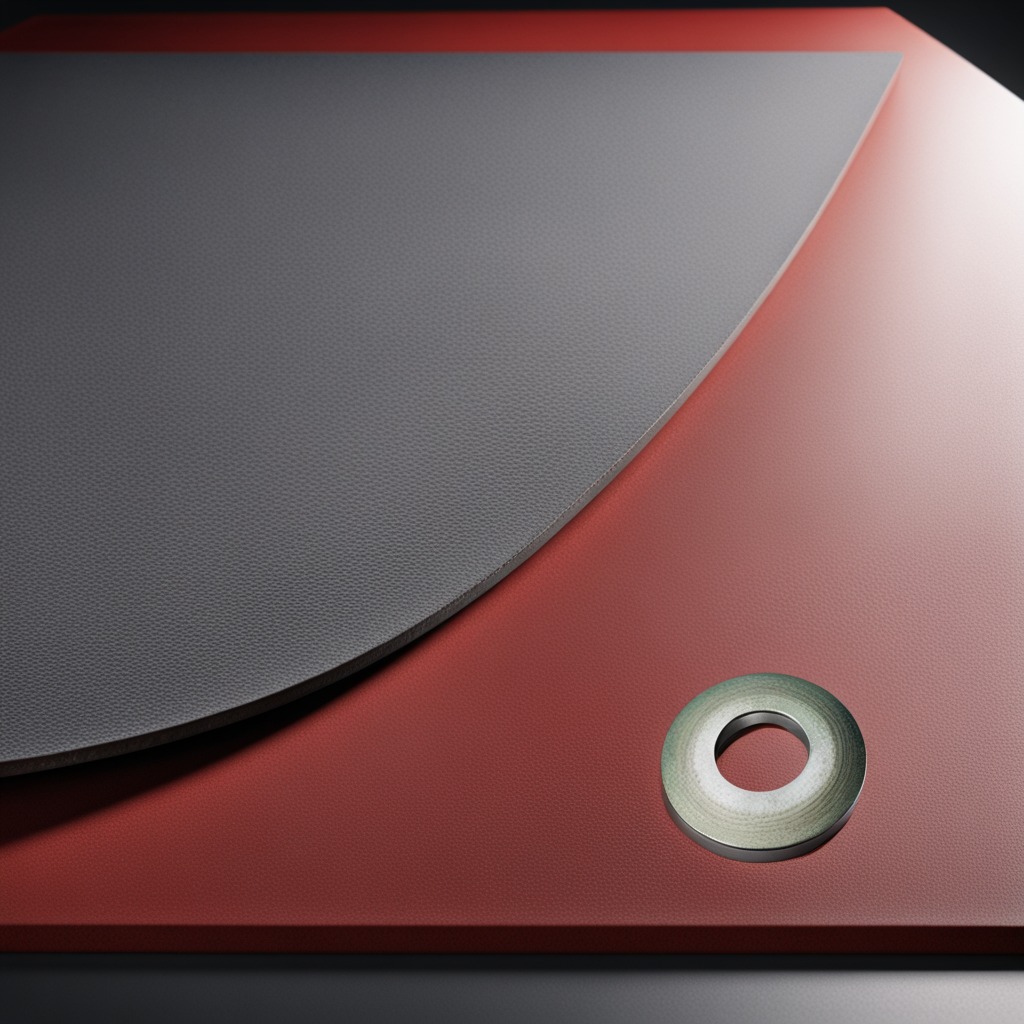
A flat metal washer is lying on the clean granite tabletop covered with a red rubber mat inside a workshop under bright overhead lighting crisp shadows high clarity worn but beneath the mat